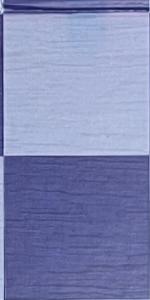
Label: Empty